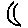
Label: moon